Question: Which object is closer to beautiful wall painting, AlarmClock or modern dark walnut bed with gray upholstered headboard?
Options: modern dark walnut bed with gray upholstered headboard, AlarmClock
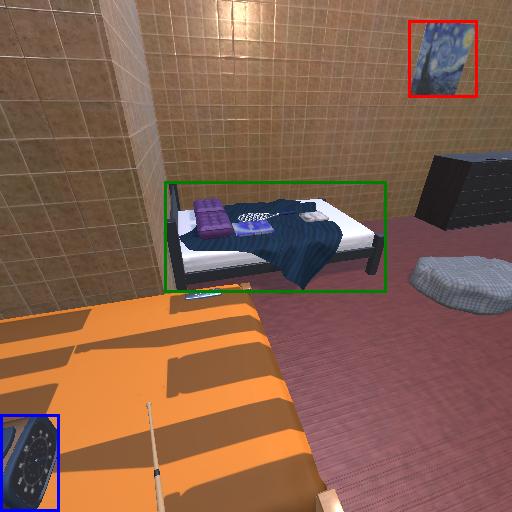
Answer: modern dark walnut bed with gray upholstered headboard